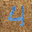
Label: 4